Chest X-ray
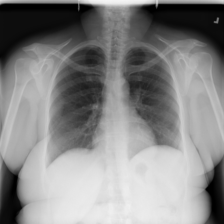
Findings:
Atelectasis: negative
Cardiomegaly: negative
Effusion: negative
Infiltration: negative
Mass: negative
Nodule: negative
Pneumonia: negative
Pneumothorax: negative
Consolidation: negative
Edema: negative
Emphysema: negative
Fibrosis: negative
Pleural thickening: negative
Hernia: negative